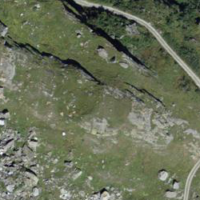
EUNIS habitat code: 26
Species observed at this site:
Hedysarum hedysaroides